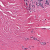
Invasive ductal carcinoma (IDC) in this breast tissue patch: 0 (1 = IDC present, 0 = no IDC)